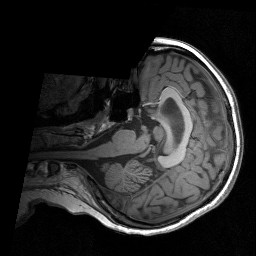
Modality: T1w
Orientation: axial
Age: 23
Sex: female
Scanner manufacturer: siemens
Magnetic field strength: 3 T
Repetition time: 1.9 s
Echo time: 0.00226 s